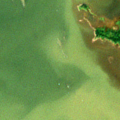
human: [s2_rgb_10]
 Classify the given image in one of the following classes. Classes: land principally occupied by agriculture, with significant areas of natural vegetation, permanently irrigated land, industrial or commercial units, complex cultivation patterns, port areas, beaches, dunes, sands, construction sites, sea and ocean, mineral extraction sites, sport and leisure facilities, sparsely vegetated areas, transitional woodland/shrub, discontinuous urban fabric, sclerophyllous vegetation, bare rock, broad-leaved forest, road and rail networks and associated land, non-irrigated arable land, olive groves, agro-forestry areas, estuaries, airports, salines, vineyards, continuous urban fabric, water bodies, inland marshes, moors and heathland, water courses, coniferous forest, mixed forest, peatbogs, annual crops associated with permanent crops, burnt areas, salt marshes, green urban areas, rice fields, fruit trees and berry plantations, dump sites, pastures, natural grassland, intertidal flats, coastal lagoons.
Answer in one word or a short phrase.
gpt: broad-leaved forest, sea and ocean